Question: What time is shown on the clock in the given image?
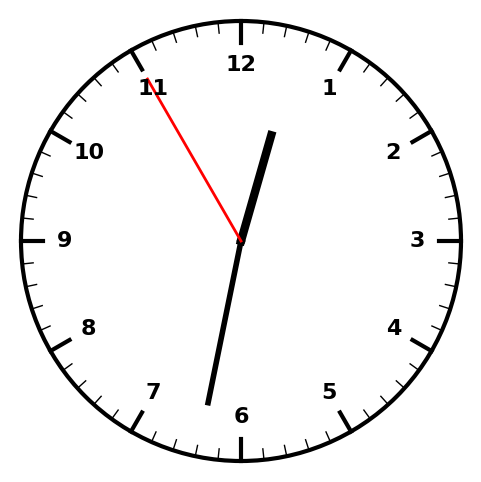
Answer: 12:31:55